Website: lowes
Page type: billing-address
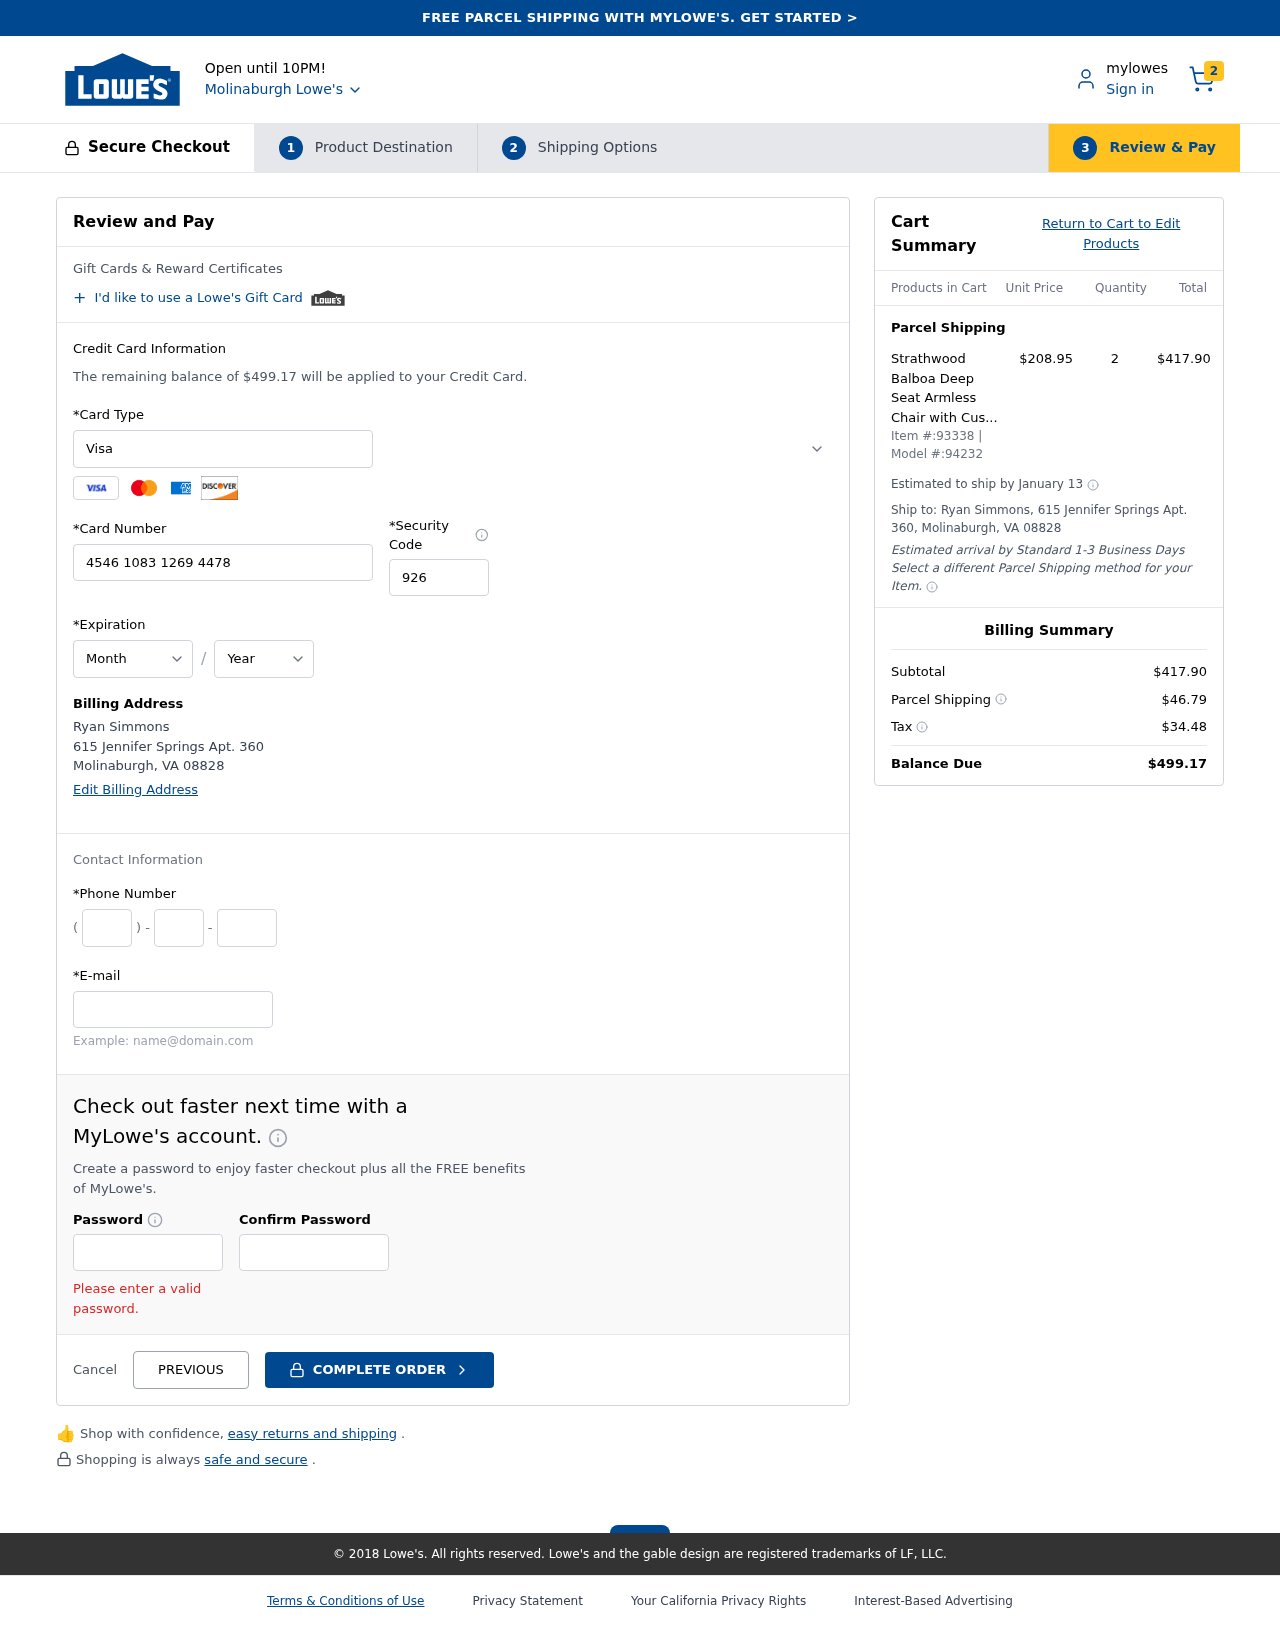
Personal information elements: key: PII_CARD_CVV
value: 926
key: PII_CARD_EXPIRY_MONTH
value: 08
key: PII_CARD_EXPIRY_YEAR
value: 26
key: PII_CARD_NUMBER
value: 4546 1083 1269 4478
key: PII_CARD_TYPE
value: Visa
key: PII_CITY
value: Molinaburgh
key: PII_CITY_STATE_ZIP
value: Molinaburgh, VA 08828
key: PII_EMAIL
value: ryan.simmons@yahoo.com
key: PII_FULLNAME
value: Ryan Simmons
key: PII_PHONE_AREA
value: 504
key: PII_PHONE_PREFIX
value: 536
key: PII_PHONE_SUFFIX
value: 9685
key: PII_STREET
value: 615 Jennifer Springs Apt. 360
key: PII_FULLNAME2
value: Ryan Simmons
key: PII_STREET2
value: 615 Jennifer Springs Apt. 360
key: PII_CITY_STATE_ZIP2
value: Molinaburgh, VA 08828
Product elements: key: PRODUCT1_NAME
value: Strathwood Balboa Deep Seat Armless Chair with Cushion
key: PRODUCT1_PRICE
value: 208.95
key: PRODUCT1_QUANTITY
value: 2
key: PRODUCT_ITEM_NUMBER
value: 93338
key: PRODUCT_MODEL_NUMBER
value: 94232
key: PRODUCT1_LINE_TOTAL
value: $417.90
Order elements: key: ORDER_NUM_ITEMS
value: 2
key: ORDER_TOTAL
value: $499.17
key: ORDER_SHIPPING_DATE
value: January 13
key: ORDER_SUBTOTAL
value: $417.90
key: ORDER_SHIPPING_COST
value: $46.79
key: ORDER_TAX
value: $34.48